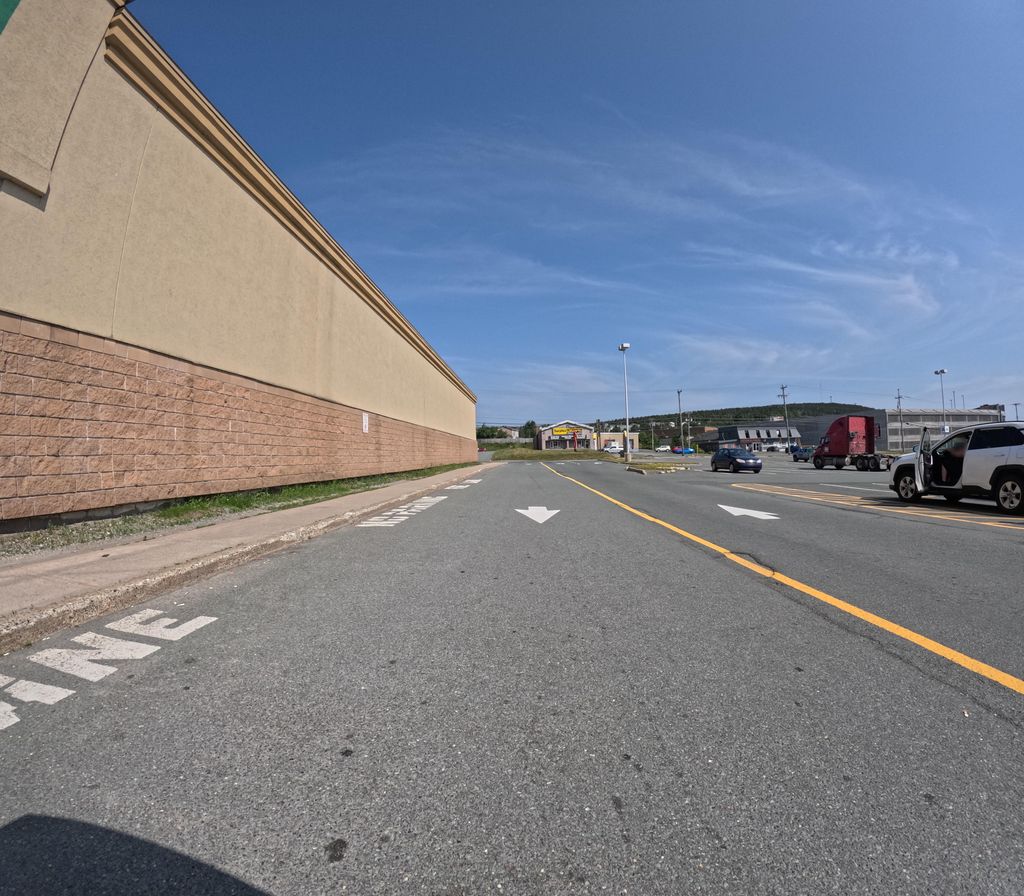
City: st_johns